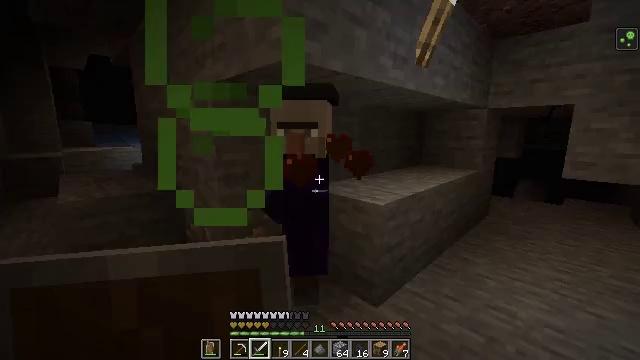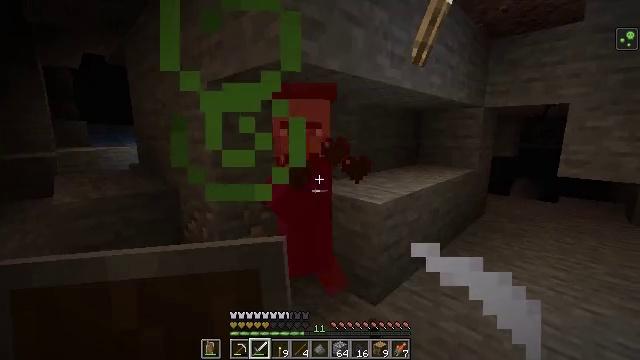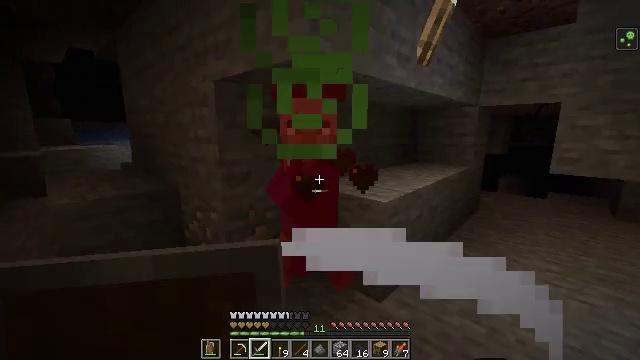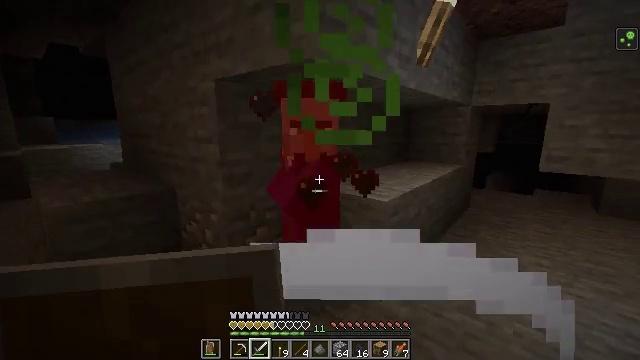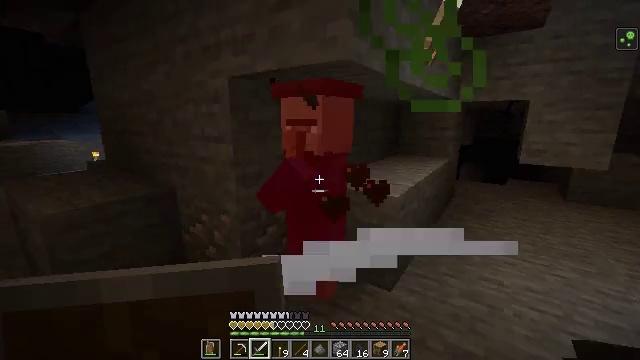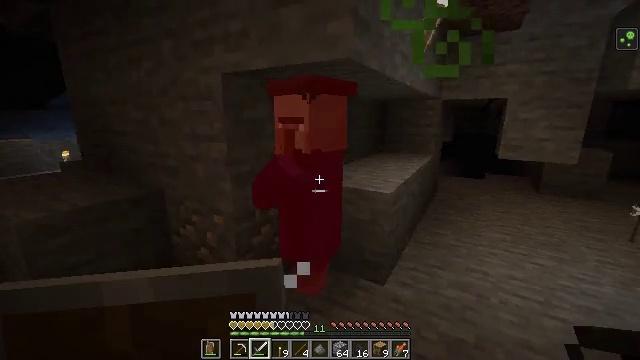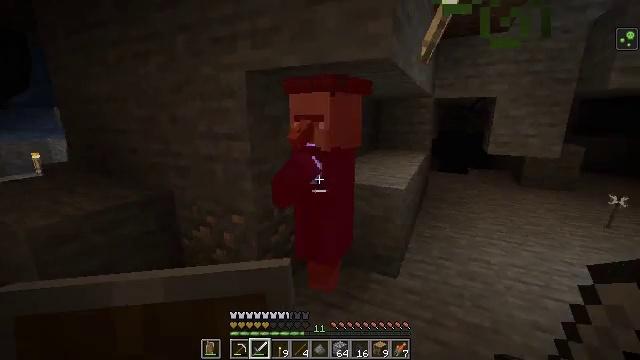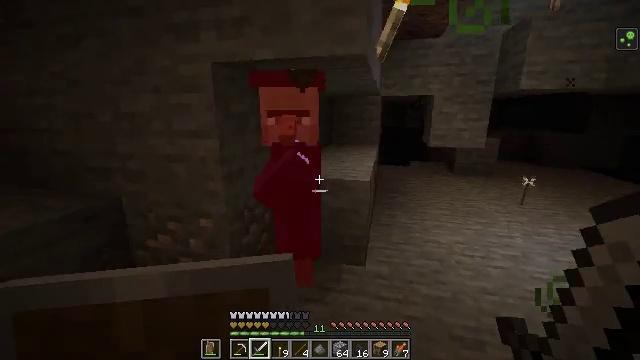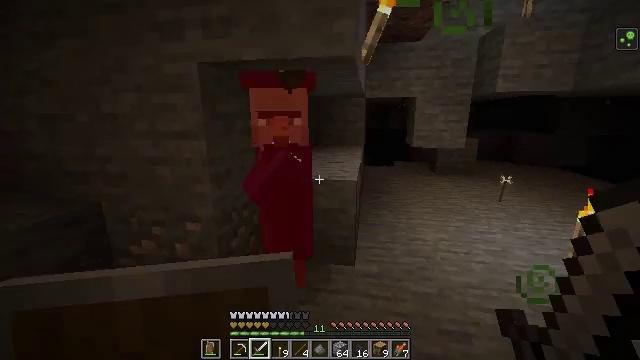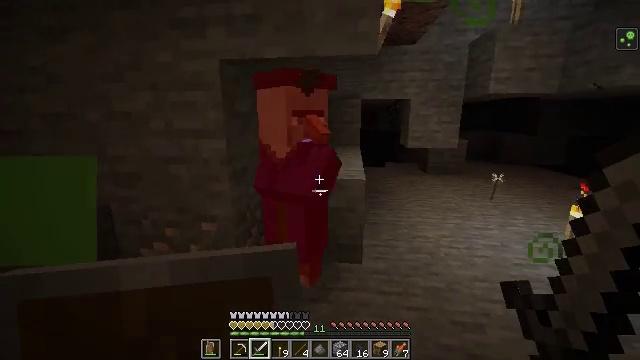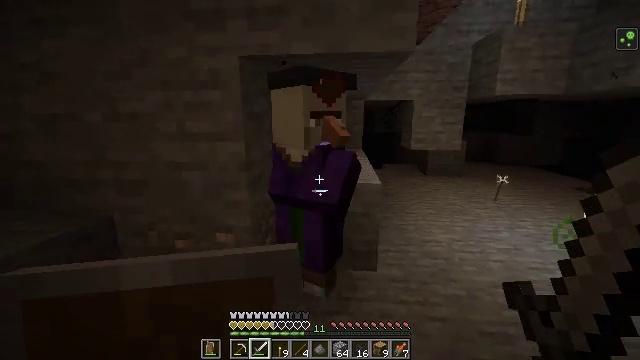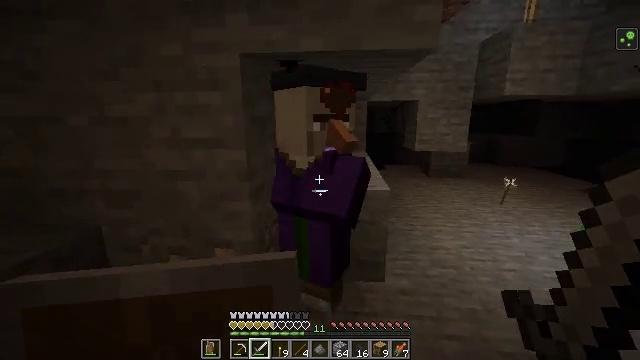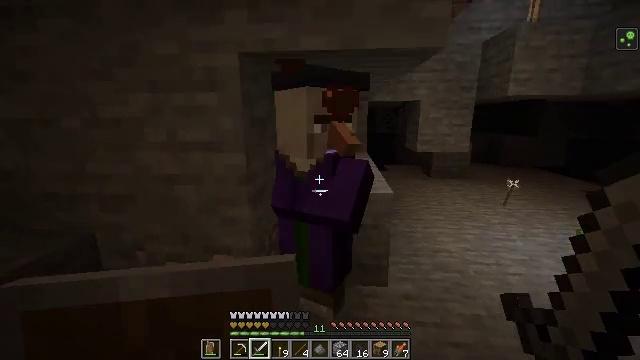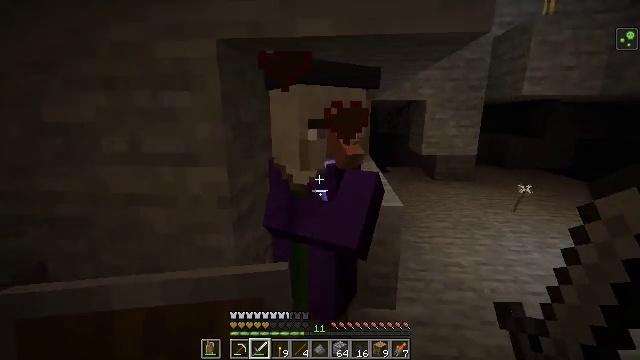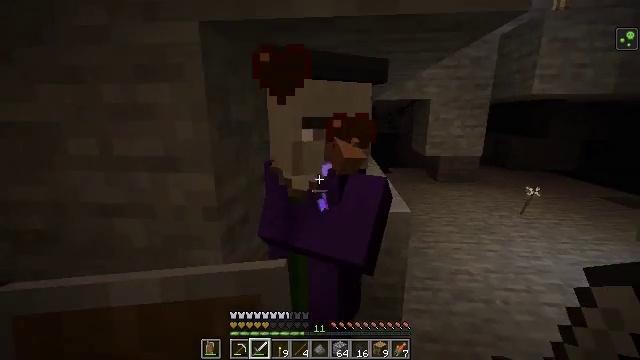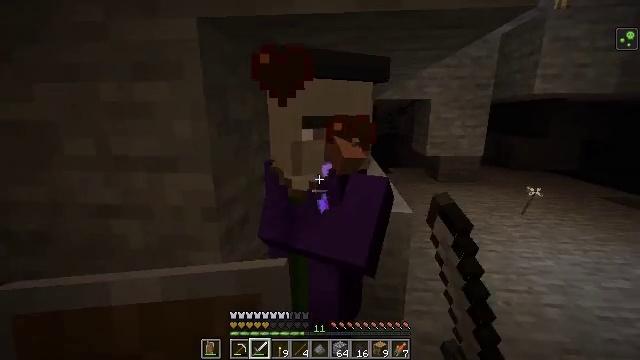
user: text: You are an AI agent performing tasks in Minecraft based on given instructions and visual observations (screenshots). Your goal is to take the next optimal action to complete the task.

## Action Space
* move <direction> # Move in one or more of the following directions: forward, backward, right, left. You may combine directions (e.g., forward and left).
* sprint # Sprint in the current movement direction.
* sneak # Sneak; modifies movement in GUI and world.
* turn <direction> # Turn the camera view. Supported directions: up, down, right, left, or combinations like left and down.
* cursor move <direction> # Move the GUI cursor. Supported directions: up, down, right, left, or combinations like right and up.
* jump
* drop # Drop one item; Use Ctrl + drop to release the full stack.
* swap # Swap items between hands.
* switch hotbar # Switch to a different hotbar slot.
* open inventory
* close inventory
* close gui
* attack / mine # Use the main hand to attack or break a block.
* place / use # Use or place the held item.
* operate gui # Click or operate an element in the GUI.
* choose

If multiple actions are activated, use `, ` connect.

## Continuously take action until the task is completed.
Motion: motion action
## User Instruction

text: Hunt the witch.
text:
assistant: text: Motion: move left
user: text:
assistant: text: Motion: move left, turn right
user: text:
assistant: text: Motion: move left, turn right
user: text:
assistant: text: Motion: move left, turn right and down
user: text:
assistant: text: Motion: move left, turn right
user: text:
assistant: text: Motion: move left, turn right
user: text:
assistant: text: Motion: move left, turn right
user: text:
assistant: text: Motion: move left, turn right
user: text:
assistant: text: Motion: move forward and move left, turn right
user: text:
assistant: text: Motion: move forward, turn right
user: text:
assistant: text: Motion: move forward
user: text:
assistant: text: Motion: move forward
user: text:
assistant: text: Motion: move forward
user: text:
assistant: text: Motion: attack / mine
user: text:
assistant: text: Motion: attack / mine
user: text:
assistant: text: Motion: attack / mine
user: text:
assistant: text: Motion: no_op
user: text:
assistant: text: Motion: move back
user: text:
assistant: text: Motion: no_op